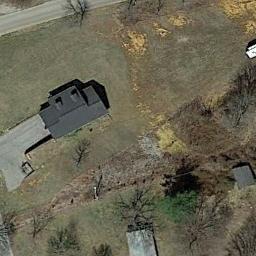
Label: sparse_residential